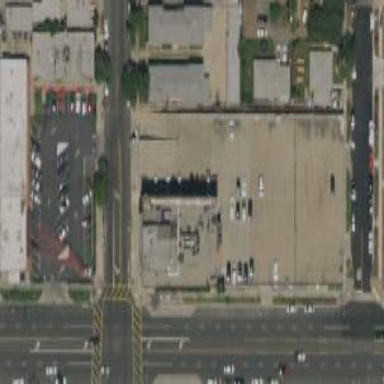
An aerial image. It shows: Commercial building.